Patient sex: F
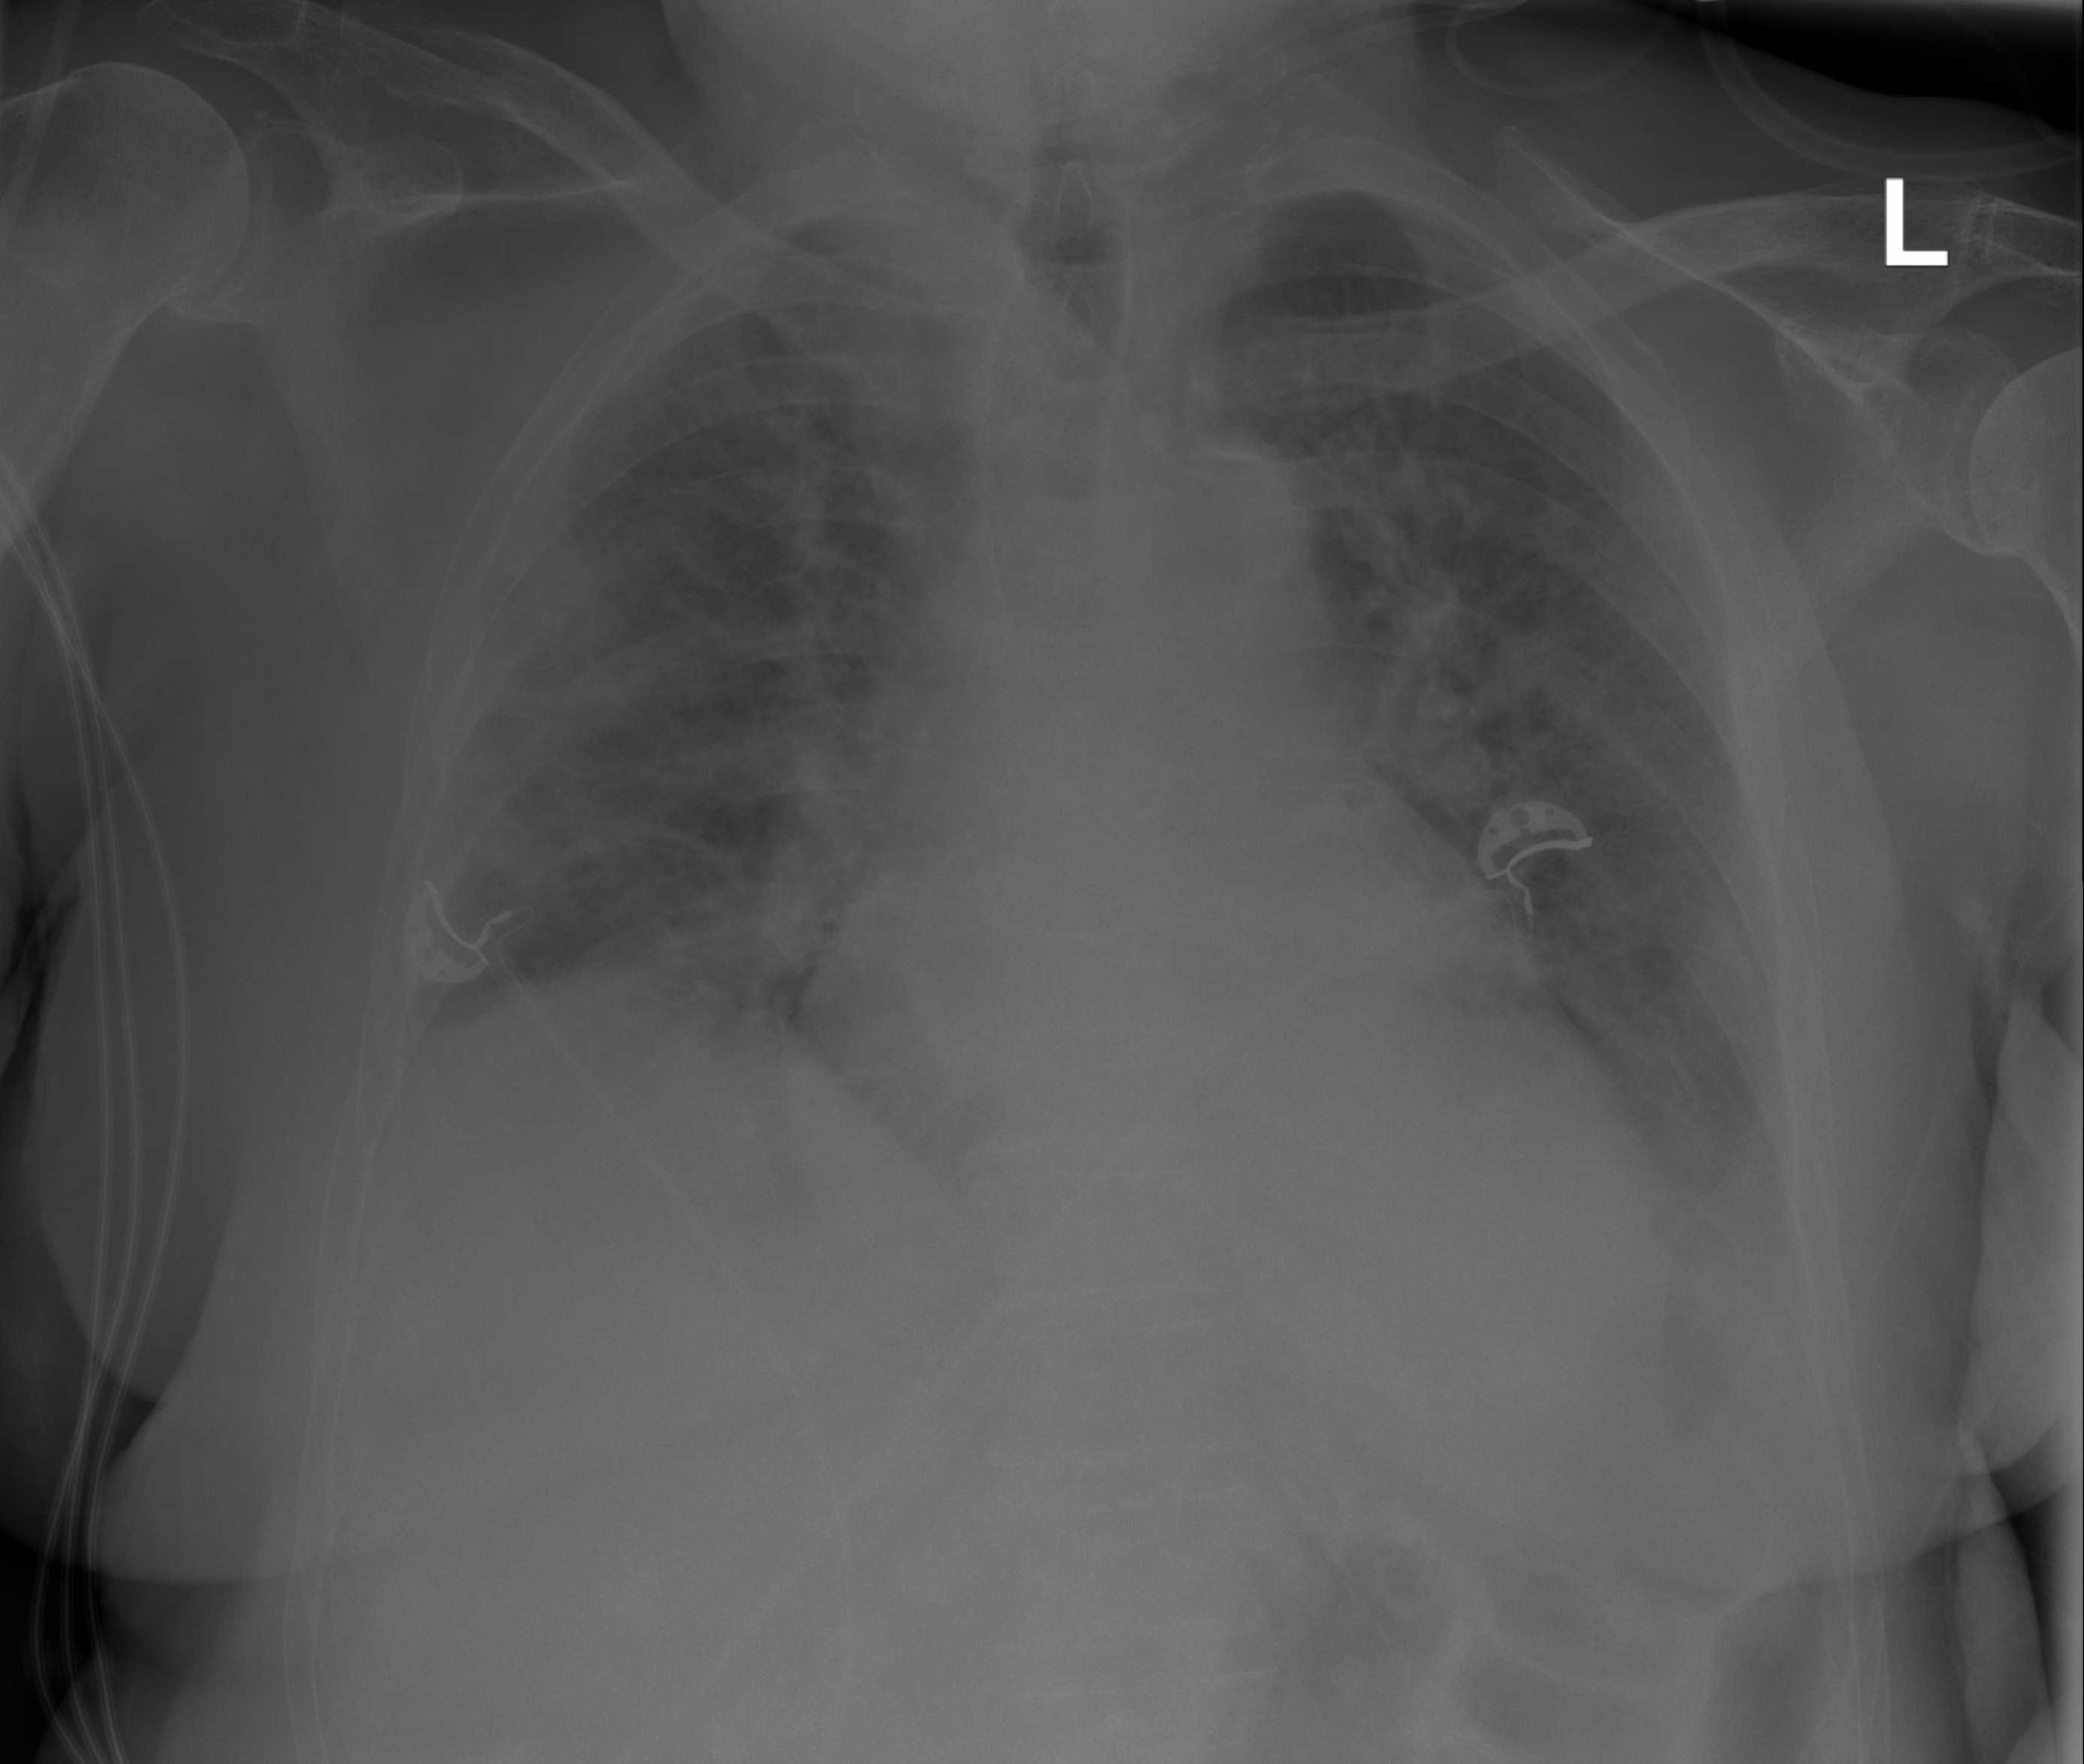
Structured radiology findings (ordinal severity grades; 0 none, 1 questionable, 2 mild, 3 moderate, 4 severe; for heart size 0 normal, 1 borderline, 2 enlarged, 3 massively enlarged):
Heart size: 2
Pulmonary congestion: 2
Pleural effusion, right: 2
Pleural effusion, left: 2
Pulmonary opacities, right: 2
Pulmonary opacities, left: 2
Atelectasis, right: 2
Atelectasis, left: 2